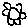
Label: flower